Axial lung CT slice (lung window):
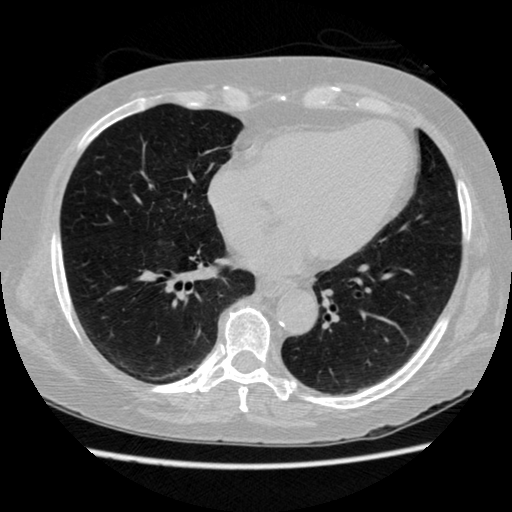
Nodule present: no